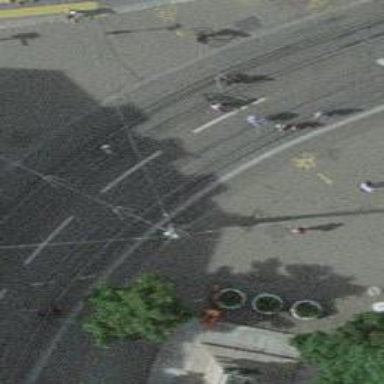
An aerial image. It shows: Tram crossing on the railway.